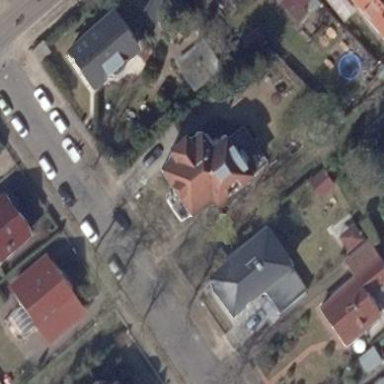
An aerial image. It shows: Residential building with hipped roof.